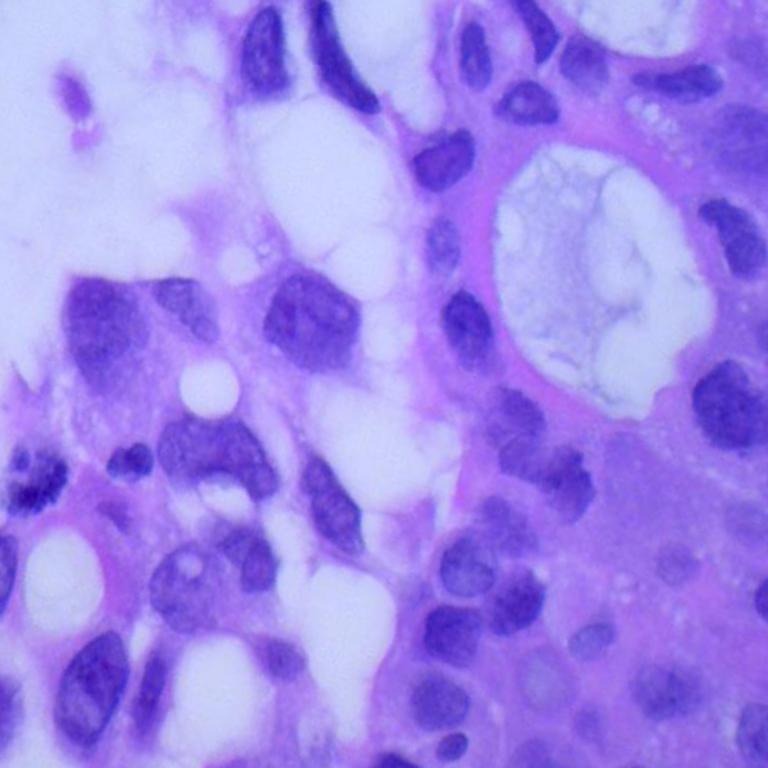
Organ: lung
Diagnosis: adenocarcinomas